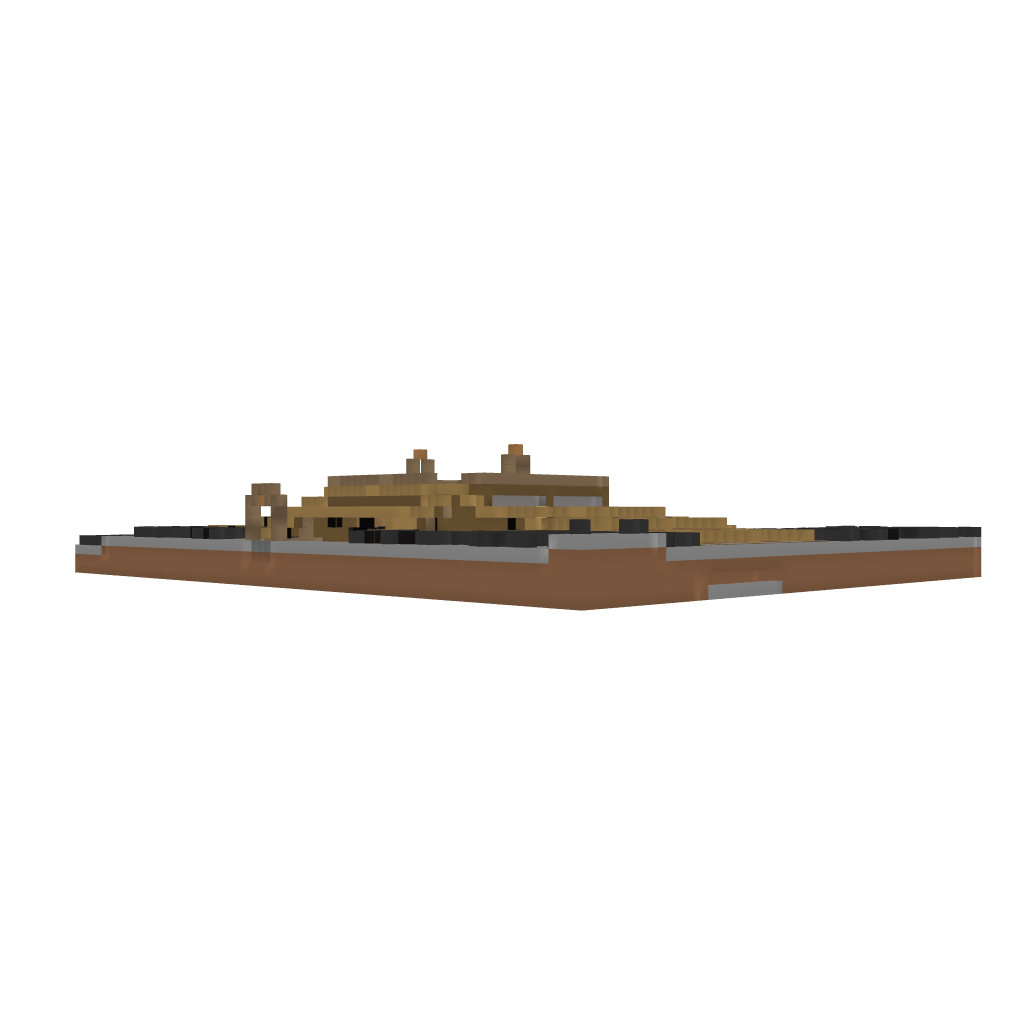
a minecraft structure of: Hyper Farm